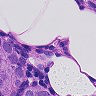
Metastatic tissue present: yes